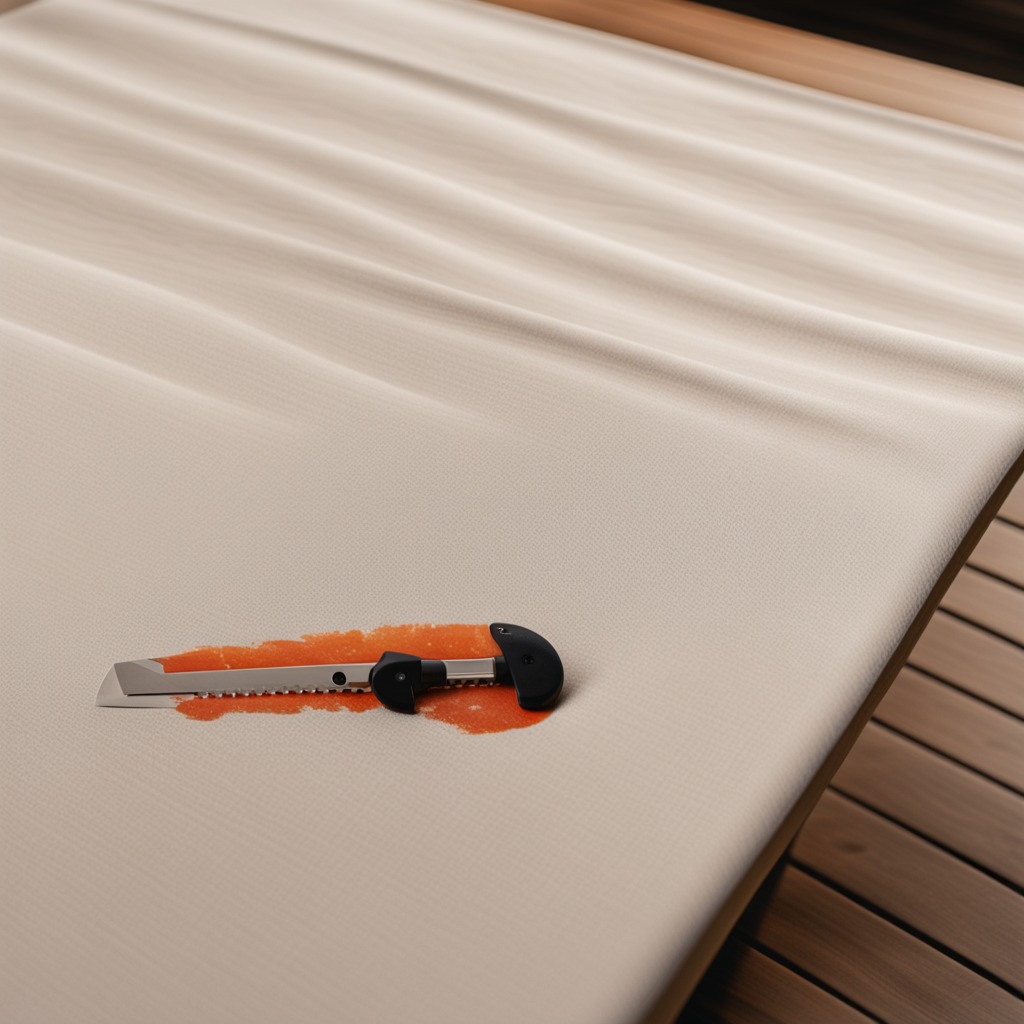
A utility knife lies on a wooden table in an outdoor workshop during daytime bright natural light soft shadows worn but beneath the cloth.